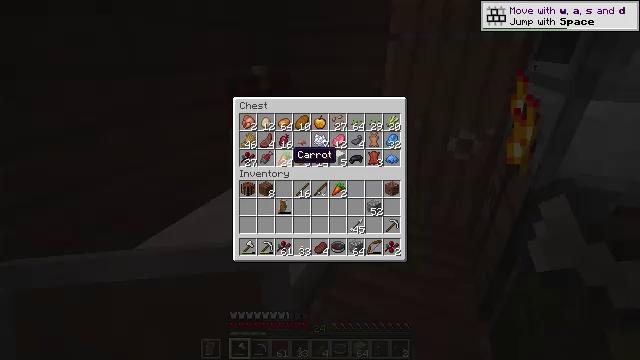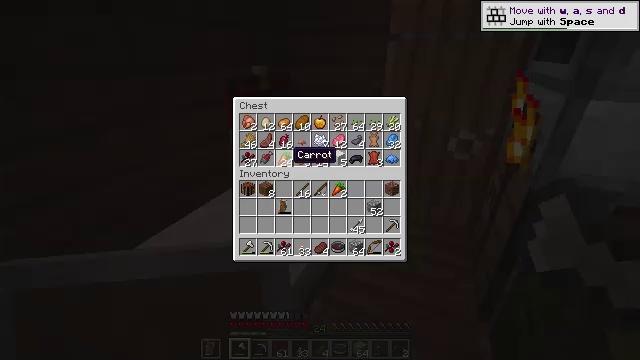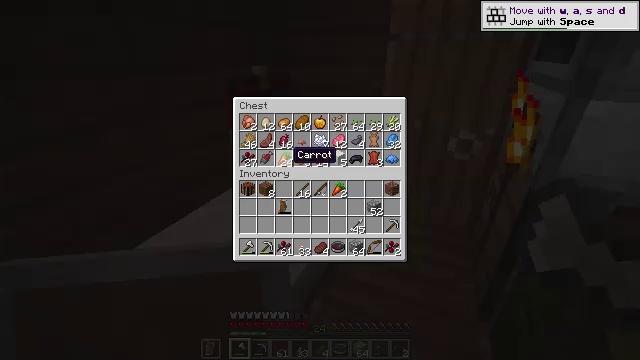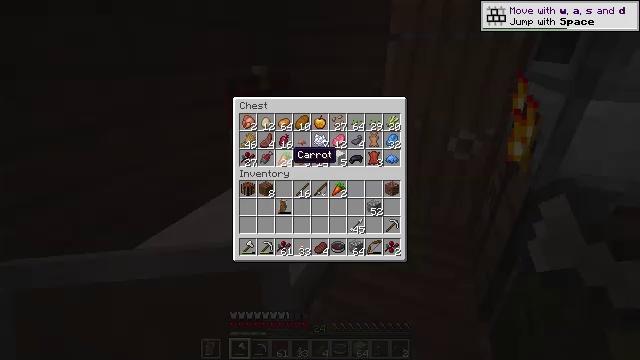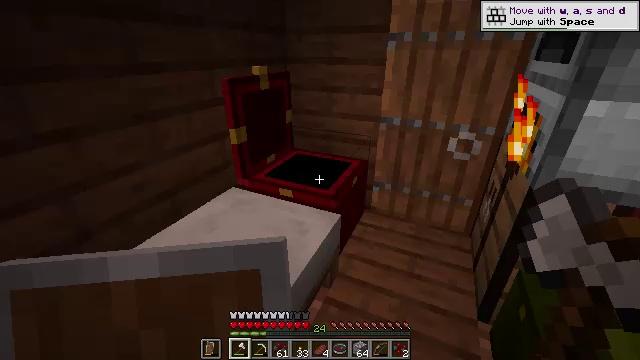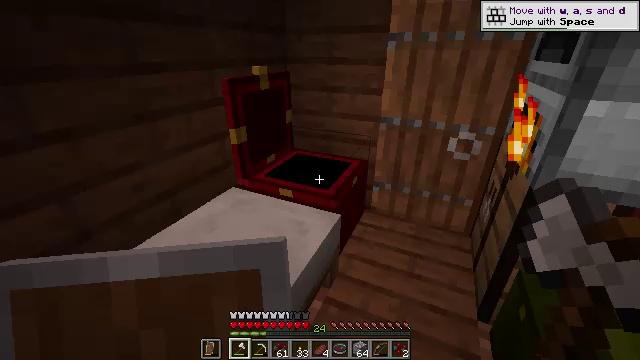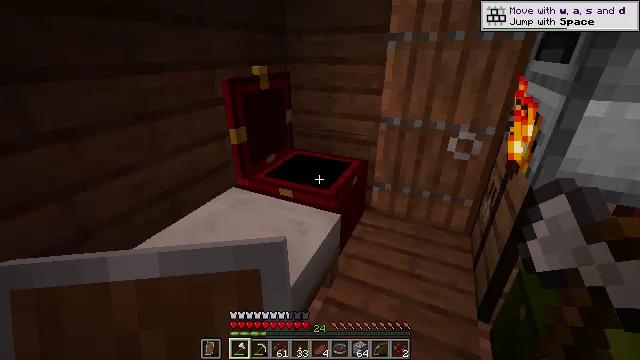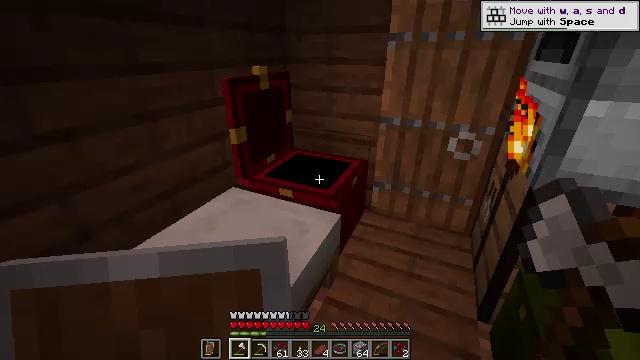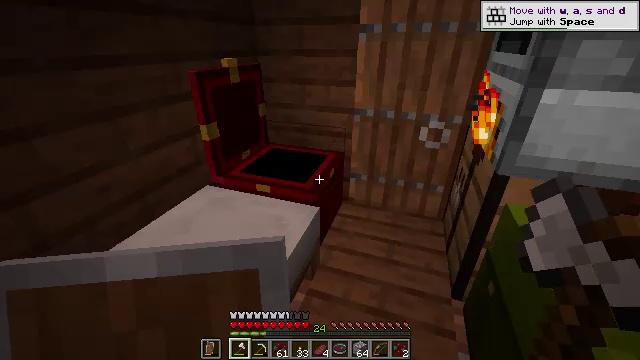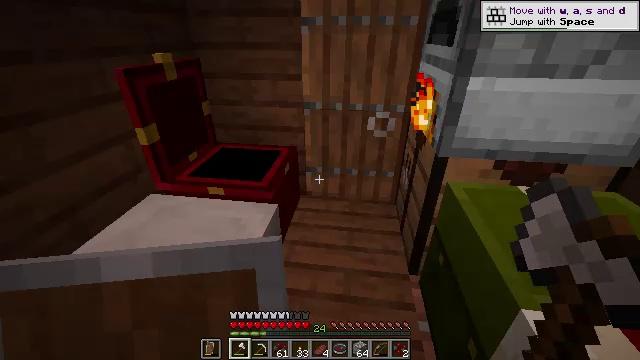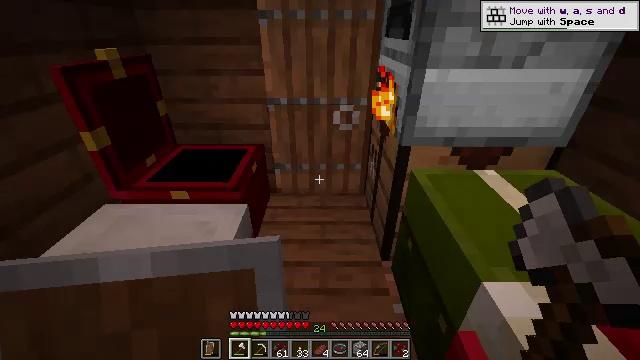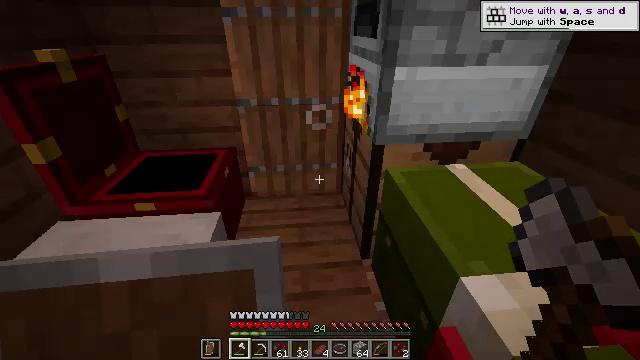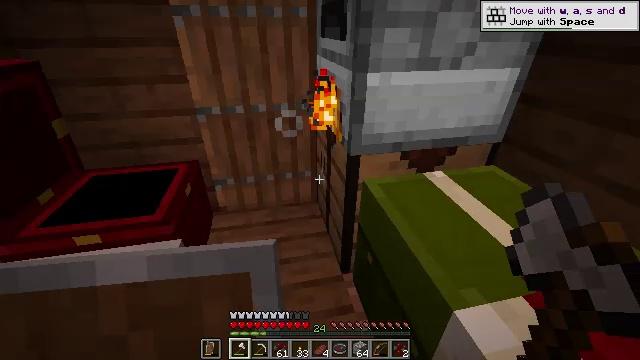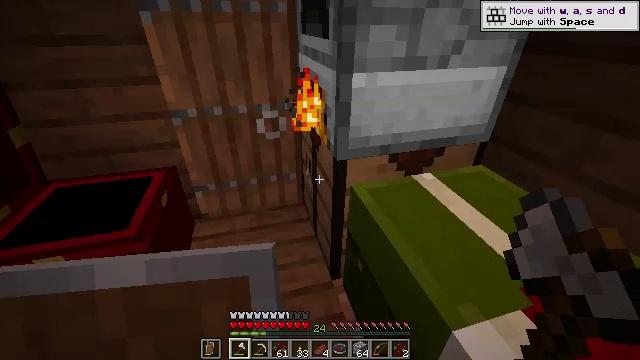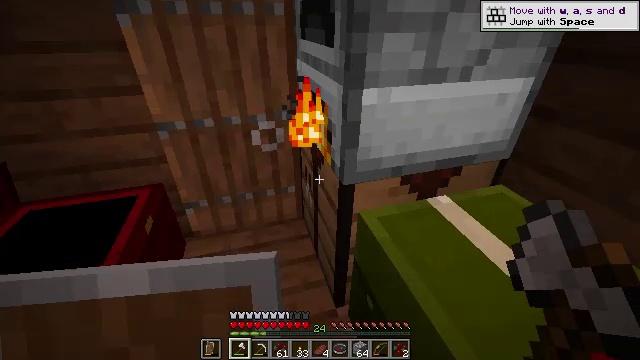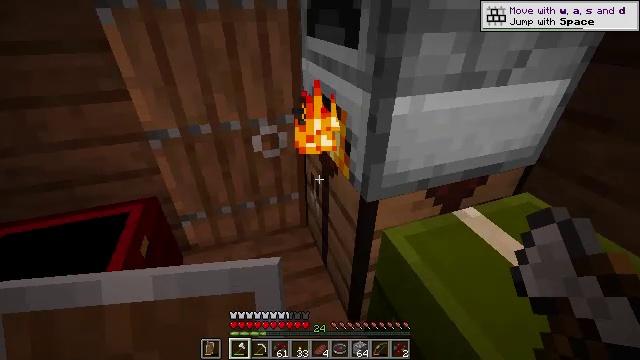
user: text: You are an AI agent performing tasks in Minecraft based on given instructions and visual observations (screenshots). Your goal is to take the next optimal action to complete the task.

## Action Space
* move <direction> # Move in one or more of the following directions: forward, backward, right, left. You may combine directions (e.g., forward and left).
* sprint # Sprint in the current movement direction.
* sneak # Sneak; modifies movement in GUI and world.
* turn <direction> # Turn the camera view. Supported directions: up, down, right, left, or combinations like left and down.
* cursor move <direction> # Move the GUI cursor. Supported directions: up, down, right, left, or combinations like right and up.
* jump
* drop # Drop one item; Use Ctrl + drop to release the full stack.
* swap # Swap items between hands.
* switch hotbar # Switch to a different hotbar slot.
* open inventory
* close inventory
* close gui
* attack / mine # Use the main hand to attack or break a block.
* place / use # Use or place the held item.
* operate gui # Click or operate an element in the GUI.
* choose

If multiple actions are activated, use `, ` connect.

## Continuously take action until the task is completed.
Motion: motion action
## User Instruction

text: Open the crafting table and craft a carrot on a stick.
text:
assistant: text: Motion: no_op
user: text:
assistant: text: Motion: no_op
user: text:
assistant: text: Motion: no_op
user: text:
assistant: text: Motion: no_op
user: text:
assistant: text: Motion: close gui
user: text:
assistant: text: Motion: open inventory
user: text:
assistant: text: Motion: no_op
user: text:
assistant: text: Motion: turn right and down
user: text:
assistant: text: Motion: turn right and down
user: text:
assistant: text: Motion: turn right and down
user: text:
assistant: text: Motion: move forward, turn right
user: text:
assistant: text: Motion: move forward, turn right
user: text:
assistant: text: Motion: move forward, turn right
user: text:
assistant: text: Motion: move forward and move left
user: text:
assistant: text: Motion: move left, turn right and down
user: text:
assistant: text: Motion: move left, turn right and down
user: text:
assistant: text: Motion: turn right and down
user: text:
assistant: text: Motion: turn right and down
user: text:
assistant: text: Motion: no_op
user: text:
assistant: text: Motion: no_op
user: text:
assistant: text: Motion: no_op
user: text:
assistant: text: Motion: turn right
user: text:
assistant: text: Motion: no_op
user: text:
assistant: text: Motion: no_op
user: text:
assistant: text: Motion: no_op
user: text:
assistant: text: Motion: use / place
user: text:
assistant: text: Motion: use / place
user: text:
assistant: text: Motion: use / place
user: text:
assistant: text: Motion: no_op
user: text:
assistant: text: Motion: no_op